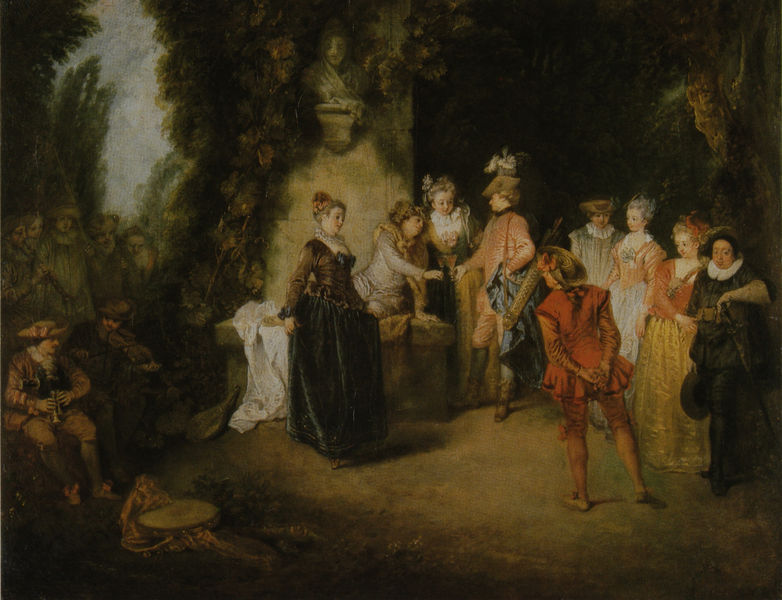
Titel: L'amour au théâtre françois, Die französische Komödie
Künstler: Antoine Watteau
Standort: Berlin
Institution: Staatliche Museen zu Berlin, Preußischer Kulturbesitz
Schlagwörter: baum, blau, blätter, dunkel, feder, gemälde, gruppe, himmel, kopf, laub, mann, schatten, vogel, weiß, bäume, frauen, gelb, grün, landschaft, menschen, ocker, sitzen, abend, blume, blumen, braun, brust, busen, damen, femmes, frankreich, frau, frisur, frisuren, geste, grau, hut, hüte, kleid, kleider, licht, männer, nacht, orange, schwarz, szene, tisch, dame, park, rot, beige, fest, gesellschaft, gespräch, herren, schleife, tanz, versammlung, barock, federn, haarschmuck, kragen, rembrandt, stehen, trauer, herr, instrument, portrait, porträt, öl, natur, boden, haare, kelch, kostüm, stehend, adel, gewänder, personen, instrumente, musik, musiker, pflanze, pflanzen, tanzen, theater, england, höhle, rokoko, rosa, seide, wald, bauern, brunnen, genre, garten, ranken, spanien, liegen, düster, bogen, mieder, röcke, zuschauer, nachmittag, kette, mauer, hof, bank, romantik, querformat, people, wein, dress, woman, spielen, draussen, zopf, büste, goya, perlenkette, dekolleté, bauer, tor, schauspiel, fett, erdboden, denkmal, lichtung, musicien, schwert, degen, stiefel, treffen, tasche, trommel, jagd, halbkreis, portal, flöte, geige, geiger, efeu, jäger, man, leder, empfang, grotte, begrüssung, menschengruppe, poussin, adlige, höfisch, jagdgesellschaft, watteau, edelmann, dudelsack, grüngelb, klassik, kopfschmuck, köcher, theatralisch, pfeil, paysage, flötenspieler, zusammentreffen, pfeile, musikant, mäner, steinbank, tamburin, historical, architecture, irreal, arbres, gast, trist, trank, musikanten, galant, fragonard, jardin, van eyck, höflinge, pfeil und bogen, hommes, rencontre, landshcaft, hofdamen, personnages, mann und frau, zuwenden, fete galante, dekmal, grotte pfeiler, peersonen, scheuspiel, leztes jahrtausend, ruben, don, barockes kunstwerk, 9 gut sichtbare personen